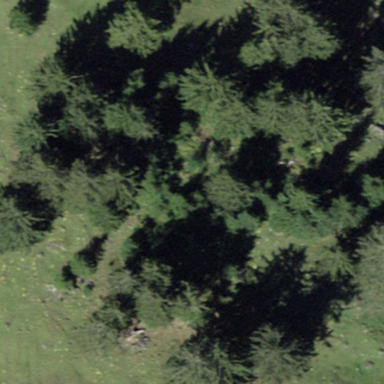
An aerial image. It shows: Forest area.